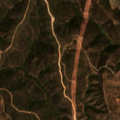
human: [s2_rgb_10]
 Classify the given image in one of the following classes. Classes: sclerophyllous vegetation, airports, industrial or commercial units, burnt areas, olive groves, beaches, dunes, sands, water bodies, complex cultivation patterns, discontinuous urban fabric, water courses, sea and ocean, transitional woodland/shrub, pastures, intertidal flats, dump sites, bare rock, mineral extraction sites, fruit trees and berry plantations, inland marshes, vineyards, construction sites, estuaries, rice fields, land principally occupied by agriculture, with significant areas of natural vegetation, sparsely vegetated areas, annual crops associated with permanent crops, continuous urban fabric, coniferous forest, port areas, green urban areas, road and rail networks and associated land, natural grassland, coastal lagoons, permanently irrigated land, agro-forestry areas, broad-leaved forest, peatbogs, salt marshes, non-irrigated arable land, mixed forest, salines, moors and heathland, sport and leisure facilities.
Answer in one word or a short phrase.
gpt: land principally occupied by agriculture, with significant areas of natural vegetation, sclerophyllous vegetation, transitional woodland/shrub, water bodies